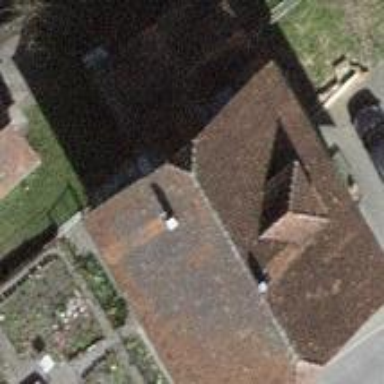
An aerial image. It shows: Detached building with gabled roof.